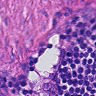
Metastatic tissue present: yes